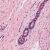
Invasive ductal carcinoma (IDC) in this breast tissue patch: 0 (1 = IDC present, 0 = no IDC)